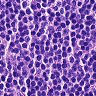
Metastatic tissue present: no